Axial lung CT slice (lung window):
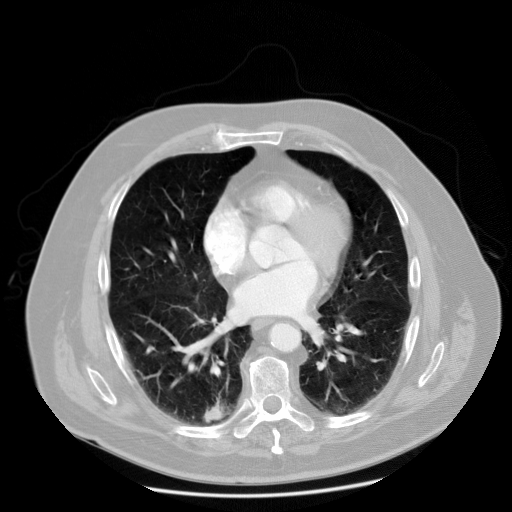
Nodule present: no